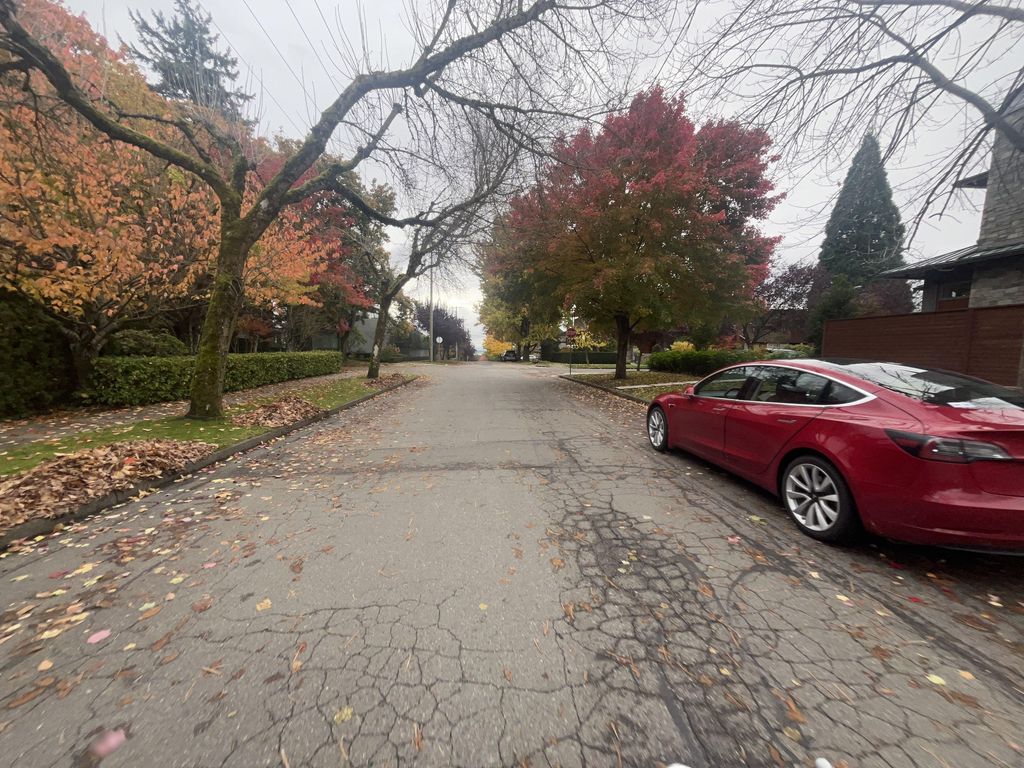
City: vancouver